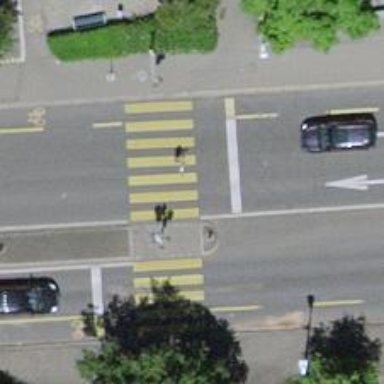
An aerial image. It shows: Kerb barrier.